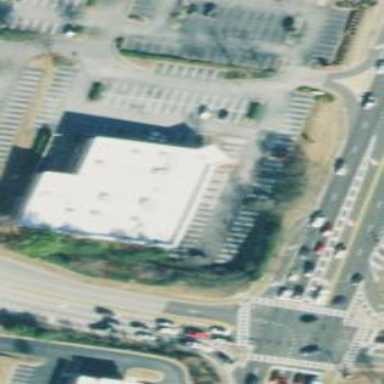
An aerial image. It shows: Flat-roofed retail building.